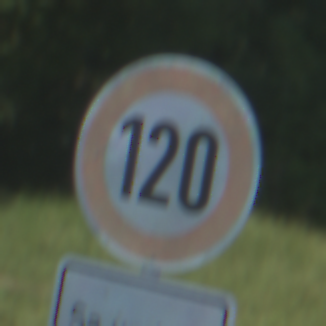
Verkehrszeichen: Geschwindigkeit120
Zusatzzeichen unten: ZeitangabenMitBeschraenkungAufWochentage8
Umgebung: Outdoor, Nature
Tageszeit: MorningAfternoon
Wetter: Clear
Licht: Natural
Jahreszeit: NotSpecified
Kontrast: HighContrast